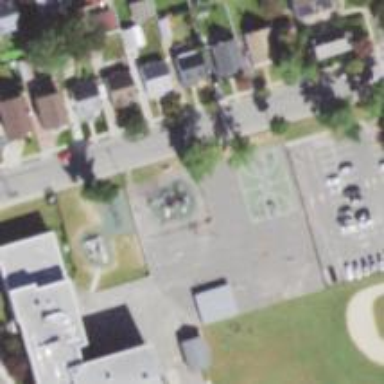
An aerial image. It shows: Schoolyard designated as leisure land.